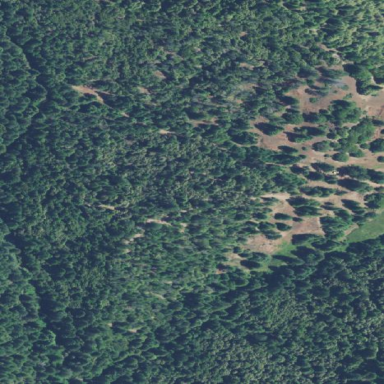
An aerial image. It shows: Forest area.